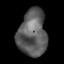
Tissue: prostate
Cell type: T cells
Senescence score: 0.32
Nuclear area (px): 1303
Mean DAPI intensity: 94.135